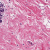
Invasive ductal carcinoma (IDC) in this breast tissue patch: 0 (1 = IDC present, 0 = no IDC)